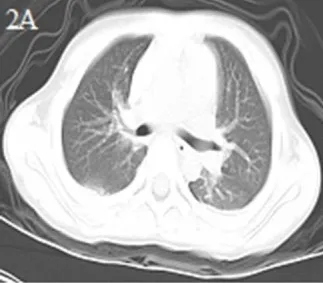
Chest CT images for case 2 showing a round-like mass shadow in the dorsal segment of the lower right lobe with a slight ground-glass opacity on the edge, a strip shadow in the local area of the left lower lobe, and an arc dense under the bilateral pleura on day 3 after symptom onset (A-D).
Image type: radiology (ct)